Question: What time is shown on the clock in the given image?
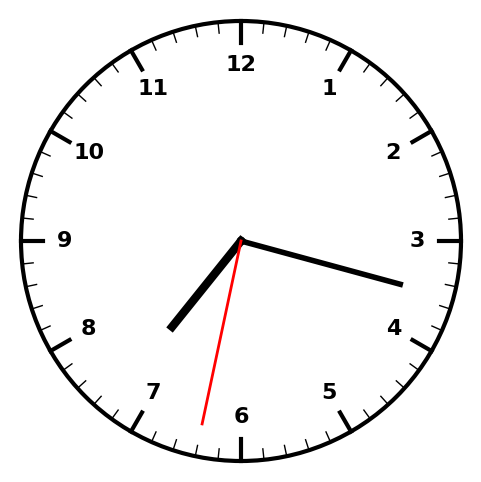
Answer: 07:17:32